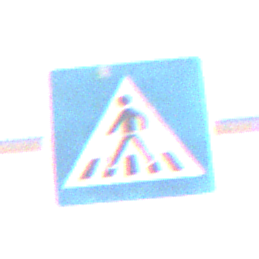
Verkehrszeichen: FussgaengerueberwegRechts
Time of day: Midday
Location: Outdoor (Nature)
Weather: PartlyCloudy
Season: NotSpecified
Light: Natural